Interaction volume radius: 10 \u00c5
Interaction volume height: 35 \u00c5
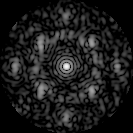
Disorder parameter: 0.5591